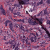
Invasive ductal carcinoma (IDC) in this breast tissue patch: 1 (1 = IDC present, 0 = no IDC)